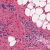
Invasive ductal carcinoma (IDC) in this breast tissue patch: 0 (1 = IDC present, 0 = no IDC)